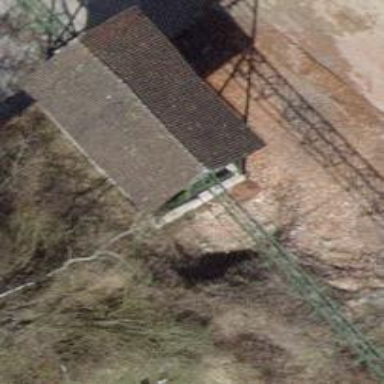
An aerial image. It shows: Pylon used for aerialway.